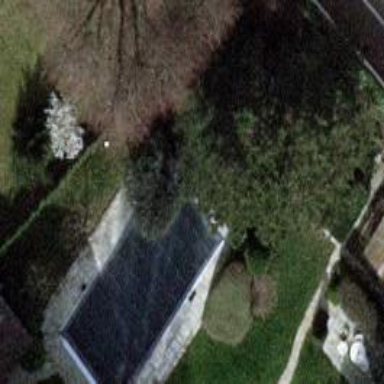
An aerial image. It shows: Swimming pool located in leisure land.